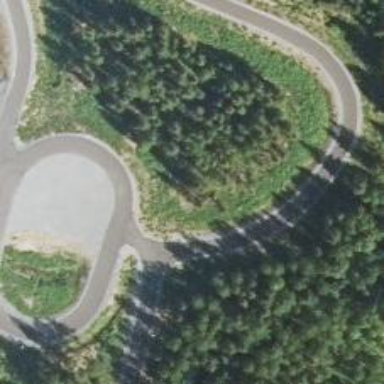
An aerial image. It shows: Asphalt track suitable for Nordic skiing.